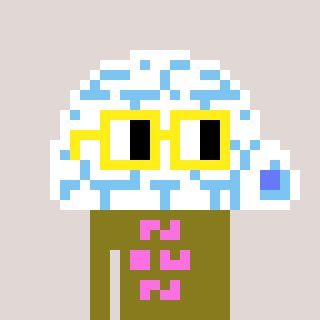
a pixel art character with square yellow glasses, a igloo-shaped head and a gunk-colored body on a warm background